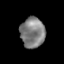
Tissue: lung
Cell type: T cells
Senescence score: 0.2409
Nuclear area (px): 726
Mean DAPI intensity: 127.079